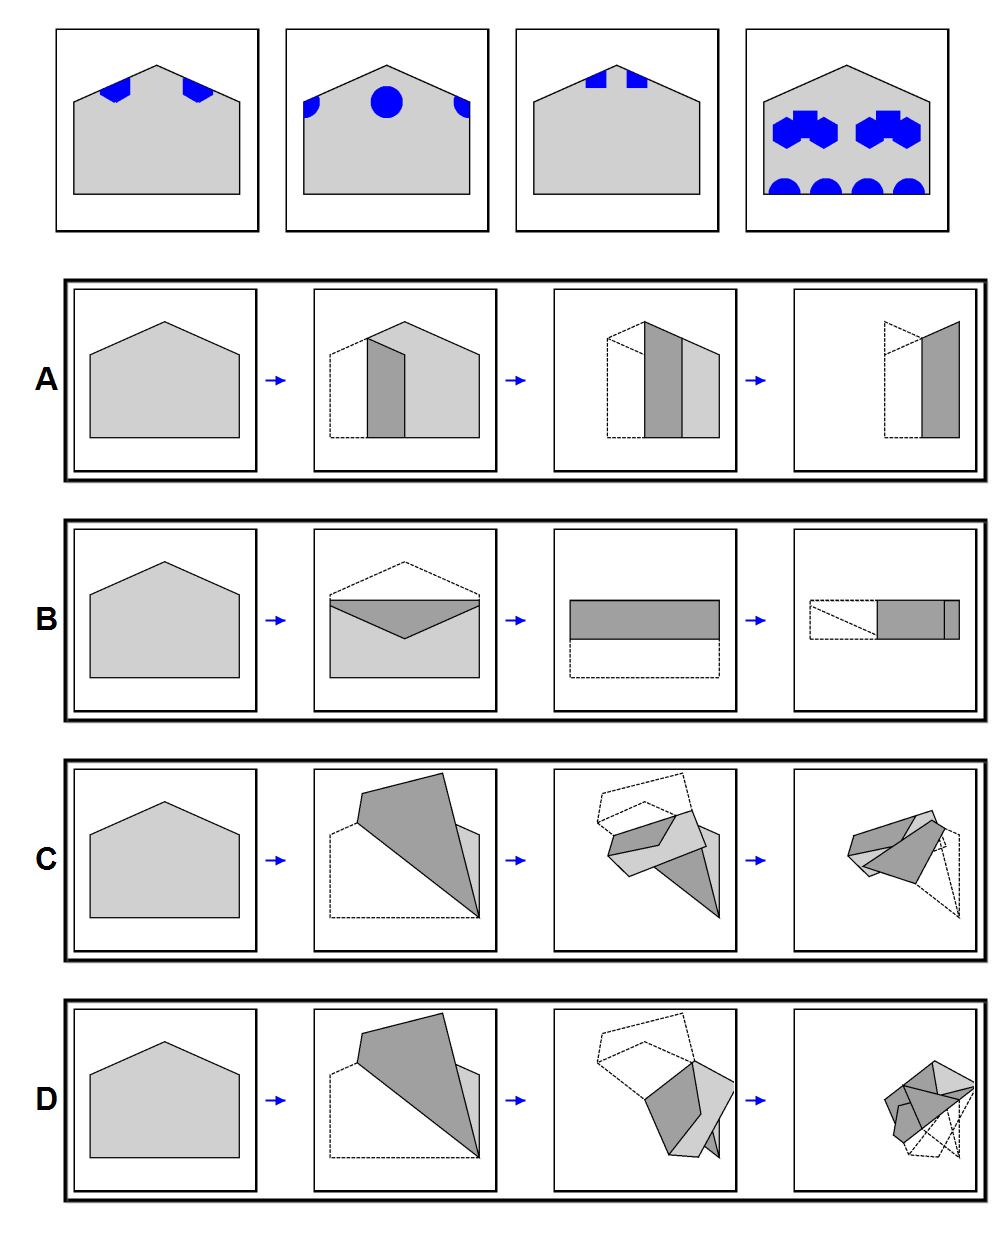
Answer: A